Question: I have changed the property of the <URL> of that. How can I do that?

In the above image, the CSS of the records are changed, but the CSS of the row number is not changed. Now I want to change the CSS of the row number also. How can I do that?
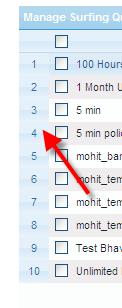
Answer: If I understand correct your requirements you can include the following CSS style to remove the 'background-image' and 'background-color' inherited from the CSS class 'ui-state-default':
'''
.jqgrow .jqgrid-rownum { background-color: transparent; background-image: none; }
'''
<URL> on your previous question. The displayed results looks like on the following picture: